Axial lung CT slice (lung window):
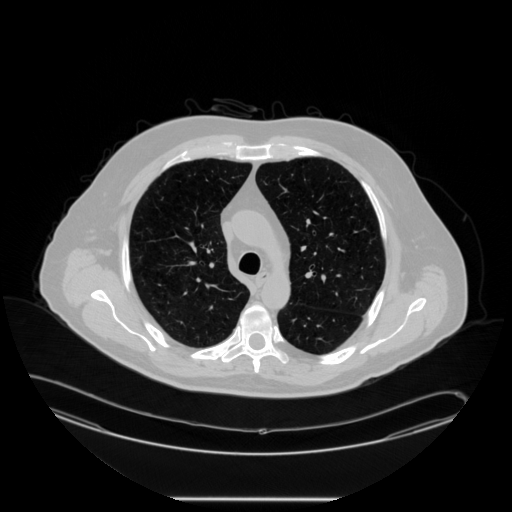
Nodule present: no